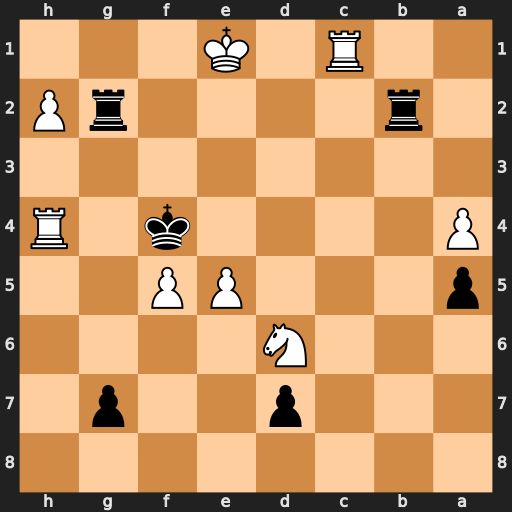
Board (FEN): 8/3p2p1/3N4/p3PP2/P4k1R/8/1r4rP/2R1K3
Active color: b
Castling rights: -
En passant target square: -
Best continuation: Kg5 Ne4+ Kxh4